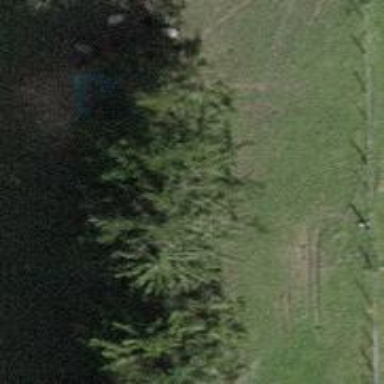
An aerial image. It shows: Row of evergreen needle-leaved trees.